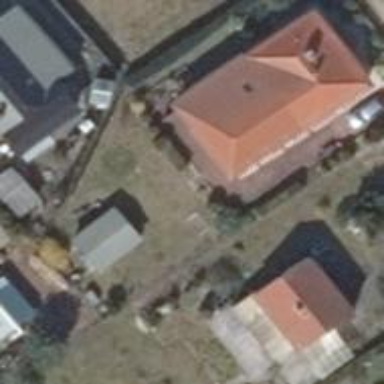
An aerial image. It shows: Detached building with hipped roof shape.